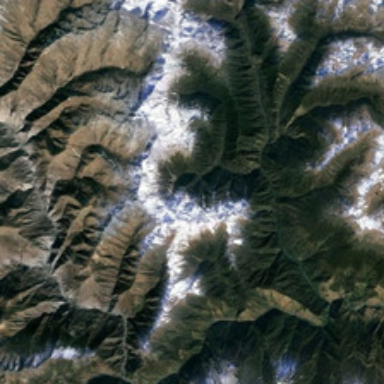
The green hills are next to each other in an unbroken line .